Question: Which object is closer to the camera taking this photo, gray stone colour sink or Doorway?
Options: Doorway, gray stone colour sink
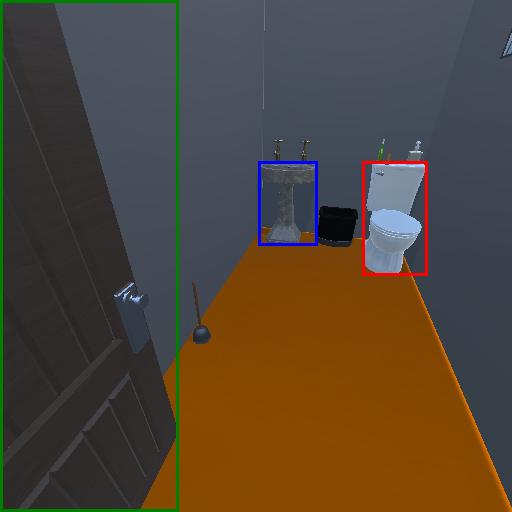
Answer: Doorway